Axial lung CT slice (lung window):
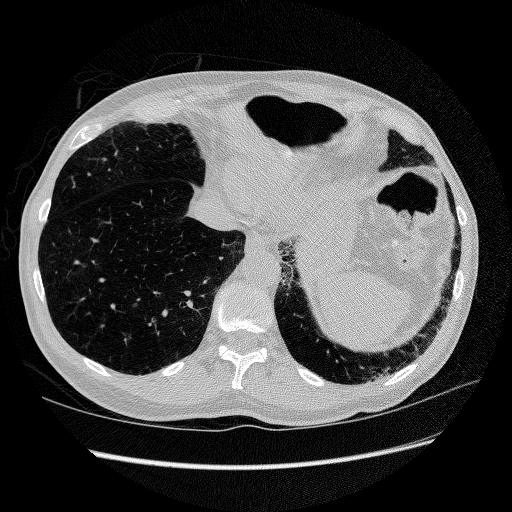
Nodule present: no